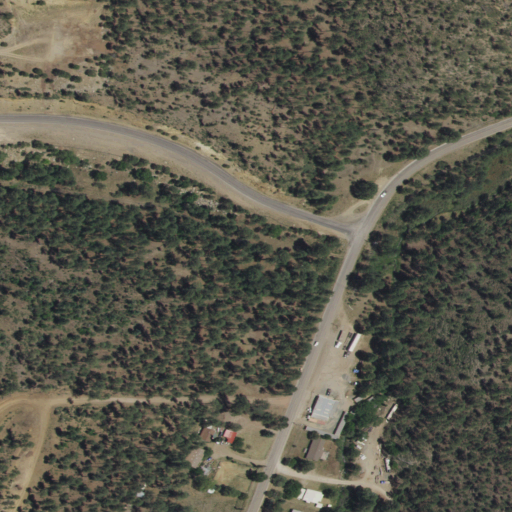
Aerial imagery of valley in New Mexico named Grindstone Canyon containing evergreen forest, open development, low intensity development, medium intensity development, and shrub